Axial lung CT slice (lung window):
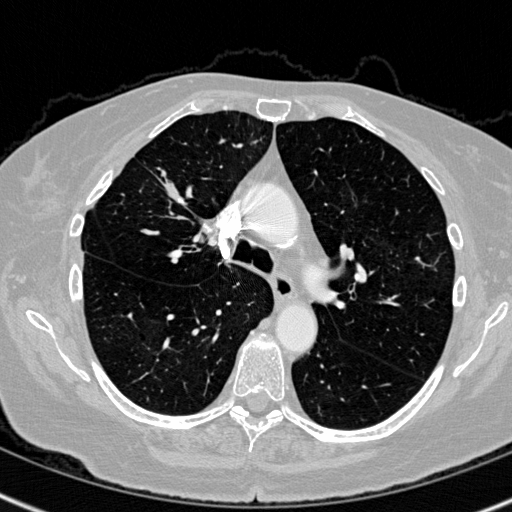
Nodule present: no